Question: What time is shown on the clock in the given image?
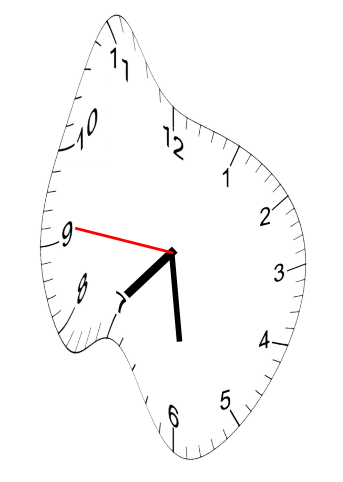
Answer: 07:28:46